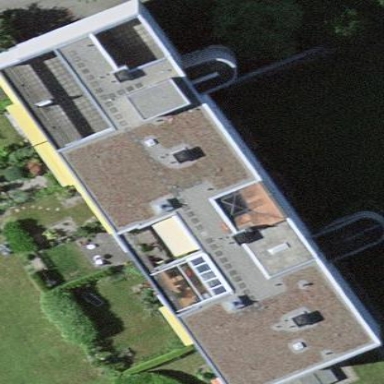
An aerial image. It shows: View of apartment building.